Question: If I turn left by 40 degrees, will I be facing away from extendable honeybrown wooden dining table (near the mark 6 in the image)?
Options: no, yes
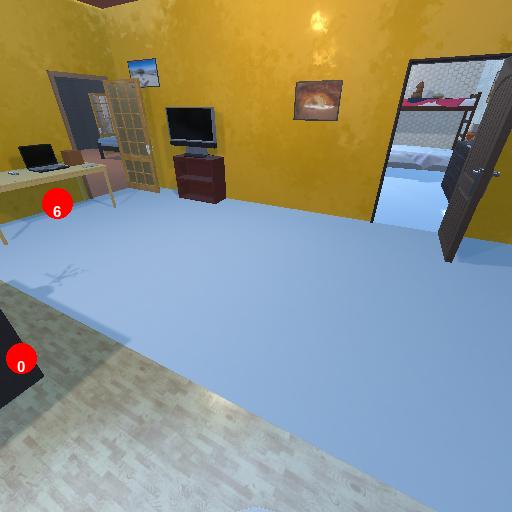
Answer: no